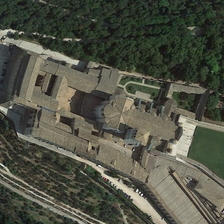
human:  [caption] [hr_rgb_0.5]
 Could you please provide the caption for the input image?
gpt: the church is surrounded by dark green trees .

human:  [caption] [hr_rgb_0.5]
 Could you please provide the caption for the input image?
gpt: many green trees are around a church .

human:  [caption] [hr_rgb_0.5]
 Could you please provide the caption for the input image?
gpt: many cars packed at the gate of the church .

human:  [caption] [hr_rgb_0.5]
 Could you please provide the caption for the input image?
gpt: many green trees are around a church .

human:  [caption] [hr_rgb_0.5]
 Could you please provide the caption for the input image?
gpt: the church is surrounded by dark green trees .